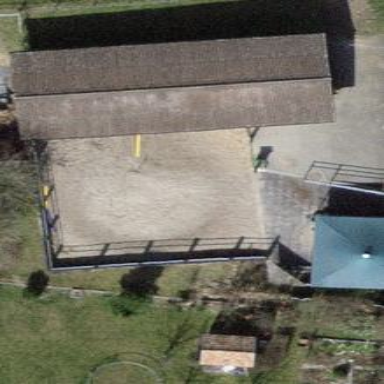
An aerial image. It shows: Equestrian pitch for leisure land use.